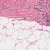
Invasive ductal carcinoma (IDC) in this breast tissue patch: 1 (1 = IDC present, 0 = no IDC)